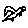
Label: bird